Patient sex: F
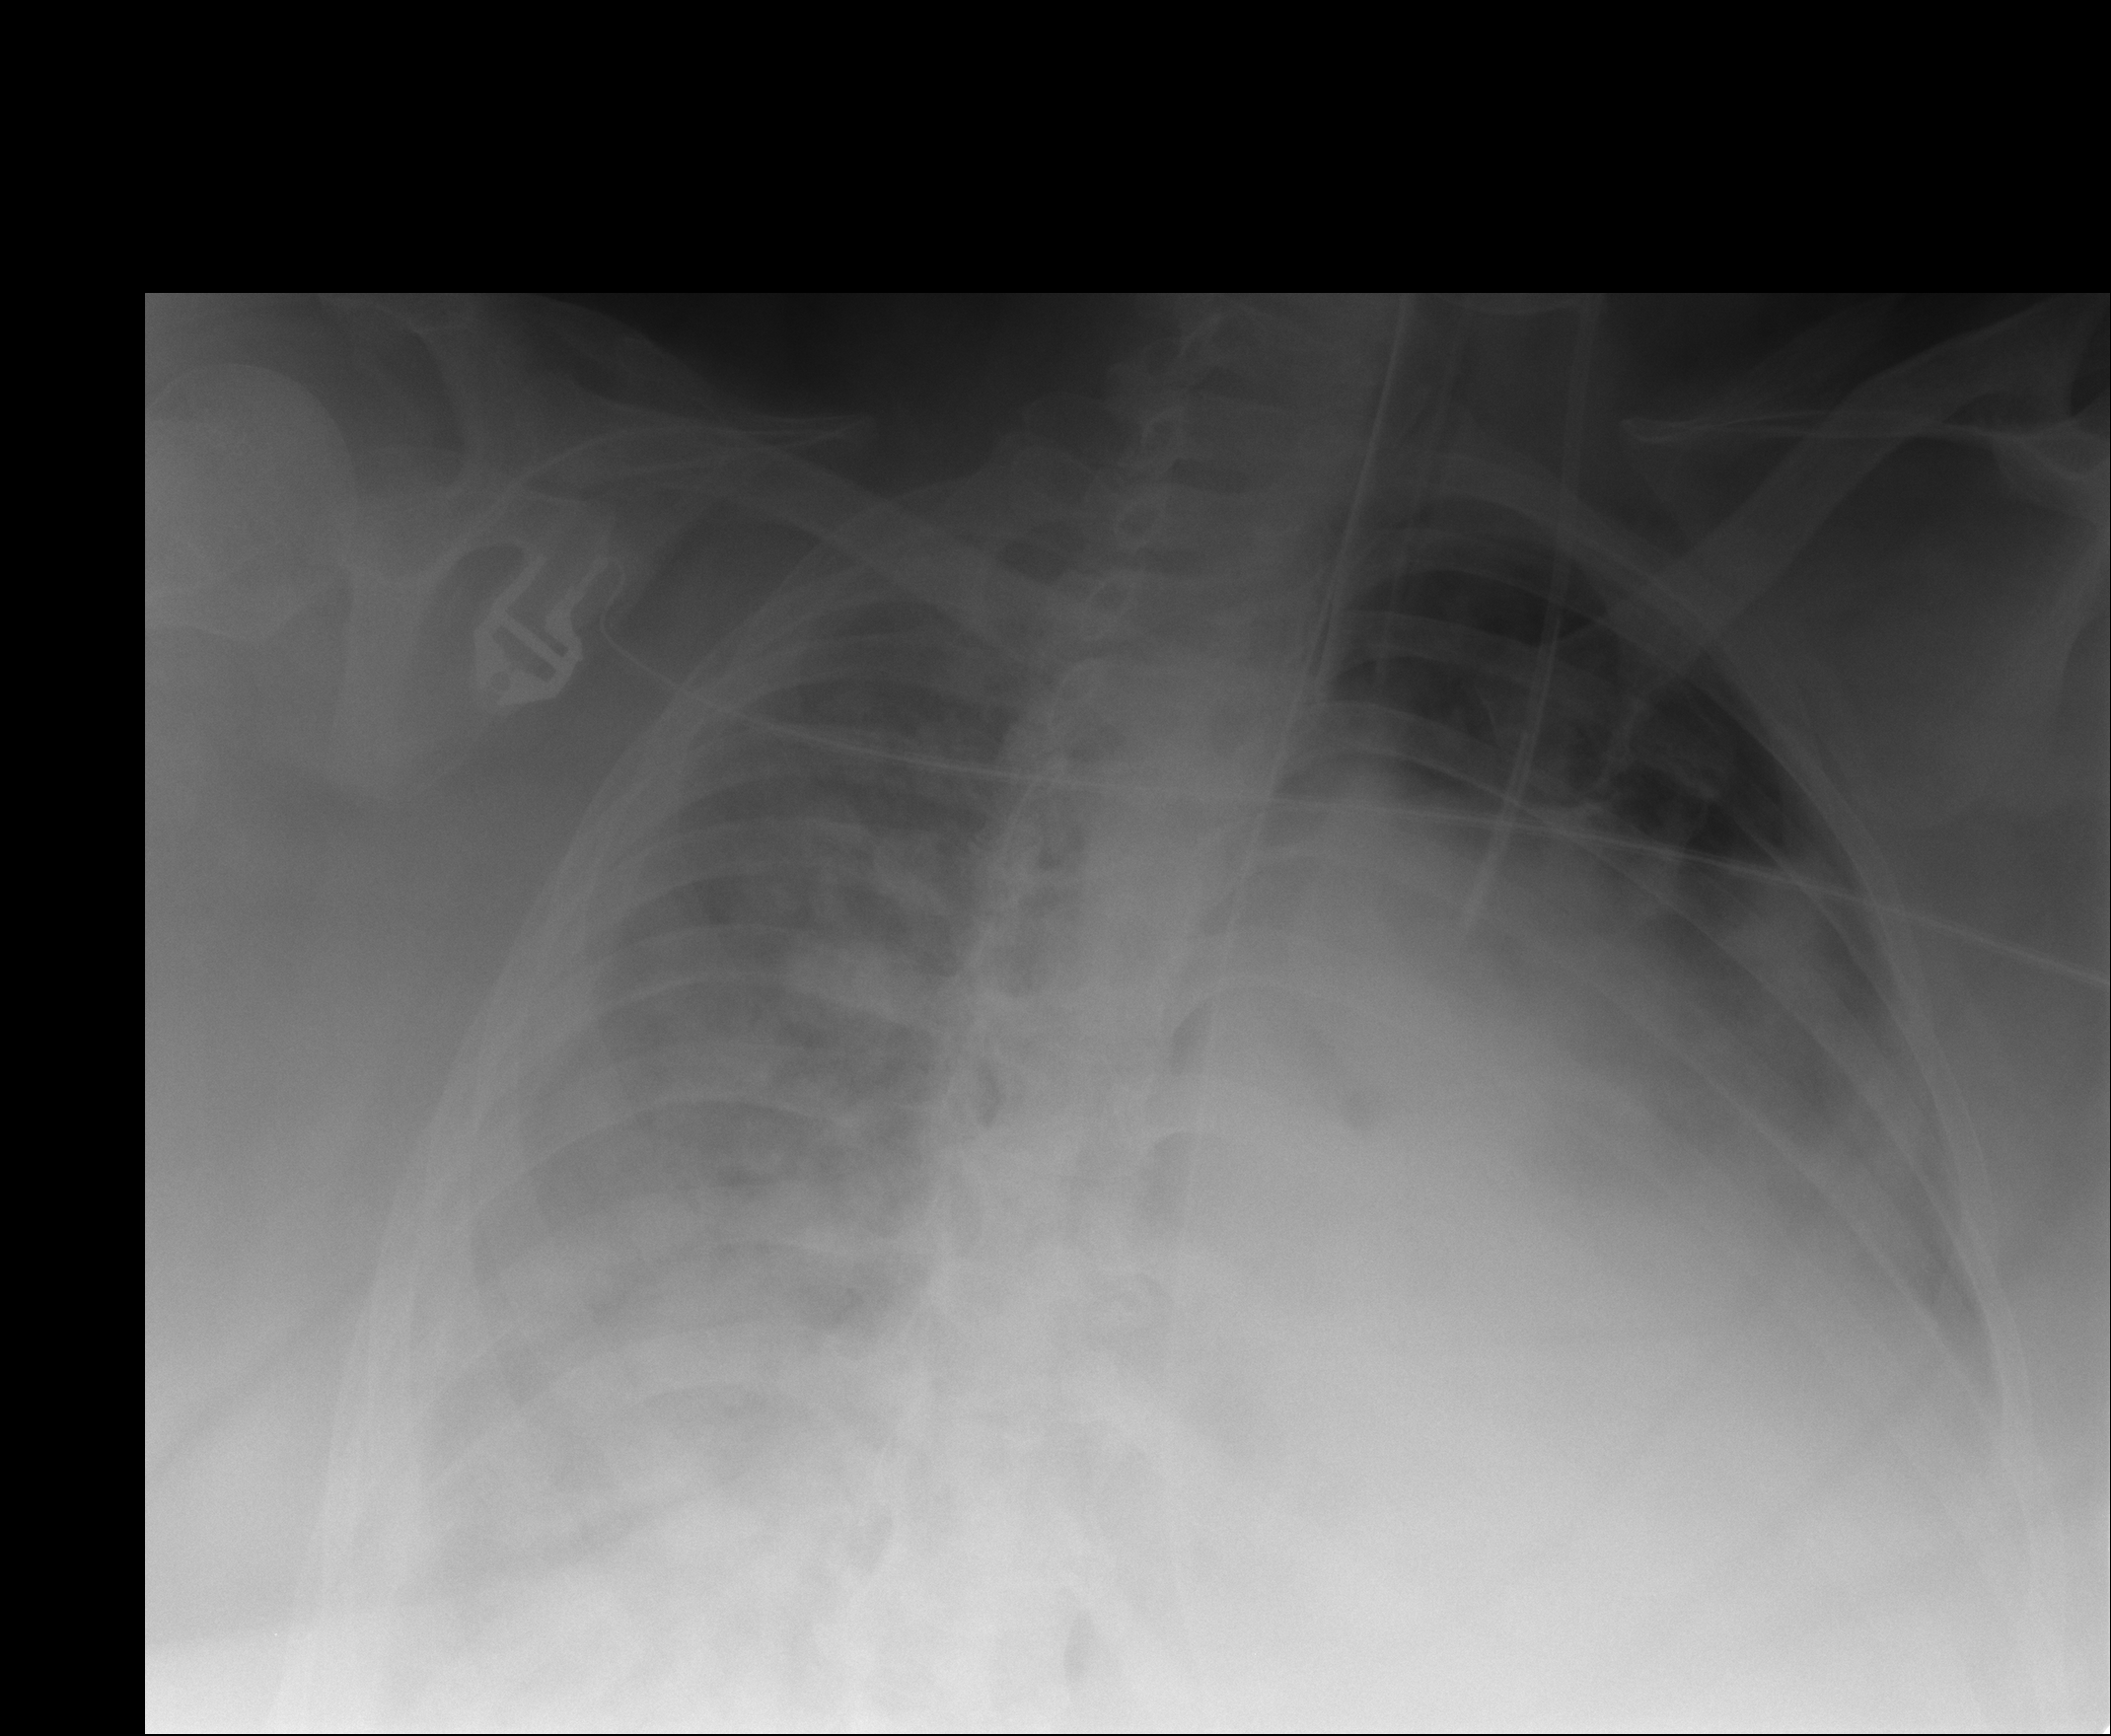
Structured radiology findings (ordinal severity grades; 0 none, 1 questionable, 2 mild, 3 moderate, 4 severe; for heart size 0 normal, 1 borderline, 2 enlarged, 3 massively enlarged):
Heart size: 3
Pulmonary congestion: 4
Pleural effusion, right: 3
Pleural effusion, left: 3
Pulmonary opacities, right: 2
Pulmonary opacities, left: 0
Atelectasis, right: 4
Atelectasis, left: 3